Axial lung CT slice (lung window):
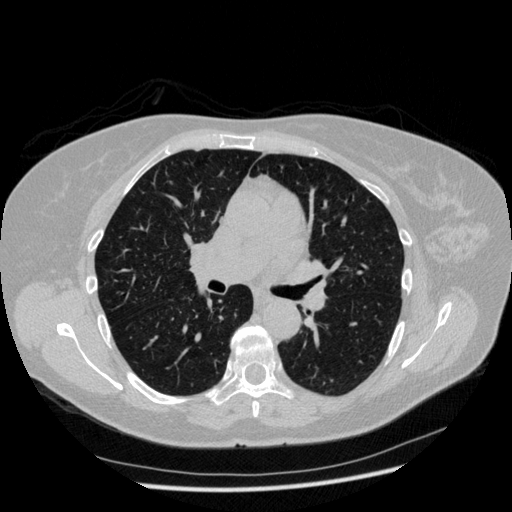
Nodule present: no